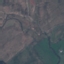
Land use / land cover class: HerbaceousVegetation